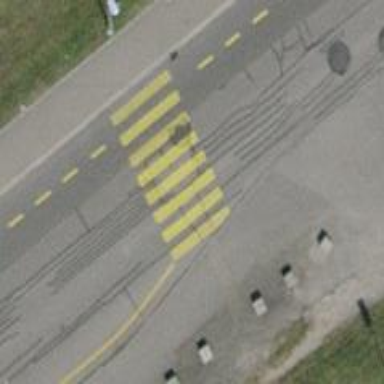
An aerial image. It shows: Marked crossing on the road.